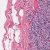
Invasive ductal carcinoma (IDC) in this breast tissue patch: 0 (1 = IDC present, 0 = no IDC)